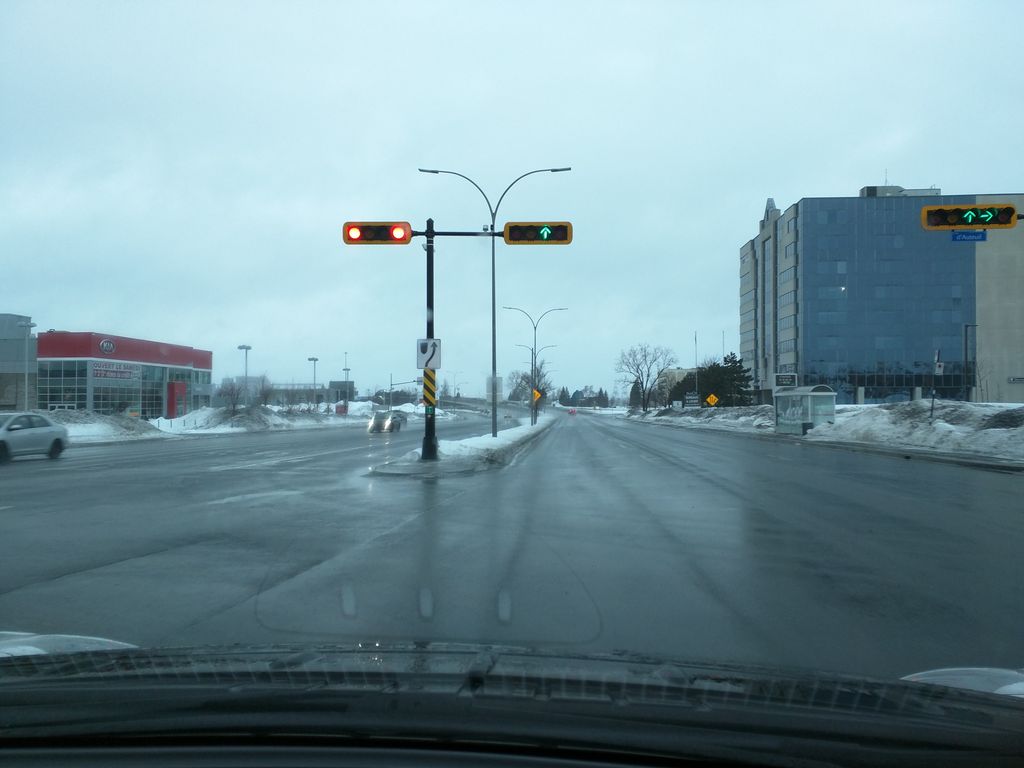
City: montreal